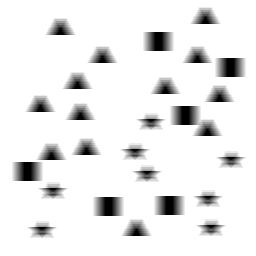
Squares: 6
Triangles: 13
Stars: 8
Total shapes: 27